Question: I'm using jQuery sortable with 2 Ordered List HTML elements.
When the page first loads, the first 'ol' is bound with a repeater to add items to it.
Then the user has the ability to drag and drop these items into the 2nd 'ol'.
As this is an ordered list, once the user has "dropped" the item in place, the numbers within the 'ol' list items numbers automatically change to be ordered numerically.
Here is a snippet of my code:
'''
<ol class="drop">
<asp:Repeater ID="repQuestion1Answers" runat="server">
<ItemTemplate>
<li answerid="<%#eval("ID") %>"><%#Eval("Answer")%></li>
</ItemTemplate>
</asp:Repeater>
</ol>
<ol class="drop selected">
</ol>
<script type="text/javascript">
$(function () {
$("div.options.question1 ol.drop").sortable({
connectWith: "div.options.question1 ol.drop"
});
$("div.options.question1 ol.drop.selected").sortable({
connectWith: "div.options.question1 ol.drop"
, update: function (event, ui) {
var $items = $(this).find("li");
var items = "";
$items.each(function () {
items = items + $(this).attr("answerid") + ",";
});
$(".txtQuestion1").val(items);
}
});
$("div.options.question1 ol.drop").disableSelection();
});
</script>
'''
This works fine in Google Chrome, but in Internet Explorer 9 the numbers are all displaying "1". This can be fixed by dragging and dropping any of the list items, but only when dropping them in the same place they were dragged from.
Heres an example of how it looks in Internet Explorer 9 (please ignore the red squiggles!).

Why is this happening and what fix can I put in place to prevent it?
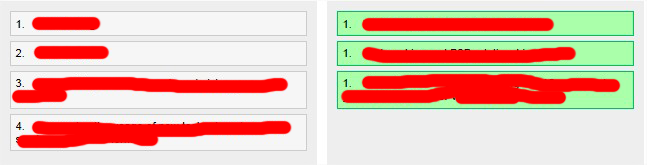
Answer: This behavior may be caused by a regression error in Internet Explorer 9.
A possible workaround is to place your ordered lists into div elements and add an empty div element afterwards...
'''
<div id="first">
<ol class="drop">
<asp:Repeater ID="repQuestion1Answers" runat="server">
<ItemTemplate>
<li answerid="<%#eval("ID") %>"><%#Eval("Answer")%></li>
</ItemTemplate>
</asp:Repeater>
</ol>
</div>
<div id="second">
<ol class="drop selected">
</ol>
</div>
<div id="empty"></div>
'''
... as outlined in this <URL>.